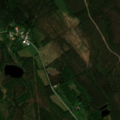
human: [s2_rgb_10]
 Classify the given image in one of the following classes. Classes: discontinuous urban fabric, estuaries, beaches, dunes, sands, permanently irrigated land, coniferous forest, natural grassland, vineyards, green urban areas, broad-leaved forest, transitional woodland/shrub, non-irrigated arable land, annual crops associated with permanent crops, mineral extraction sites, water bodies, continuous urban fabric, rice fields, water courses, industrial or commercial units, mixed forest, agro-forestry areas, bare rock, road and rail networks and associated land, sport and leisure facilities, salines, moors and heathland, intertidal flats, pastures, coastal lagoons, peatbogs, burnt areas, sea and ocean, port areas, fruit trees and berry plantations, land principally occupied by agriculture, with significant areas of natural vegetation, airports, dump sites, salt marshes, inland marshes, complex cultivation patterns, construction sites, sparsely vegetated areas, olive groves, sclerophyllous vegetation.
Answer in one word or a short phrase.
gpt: broad-leaved forest, coniferous forest, mixed forest, transitional woodland/shrub